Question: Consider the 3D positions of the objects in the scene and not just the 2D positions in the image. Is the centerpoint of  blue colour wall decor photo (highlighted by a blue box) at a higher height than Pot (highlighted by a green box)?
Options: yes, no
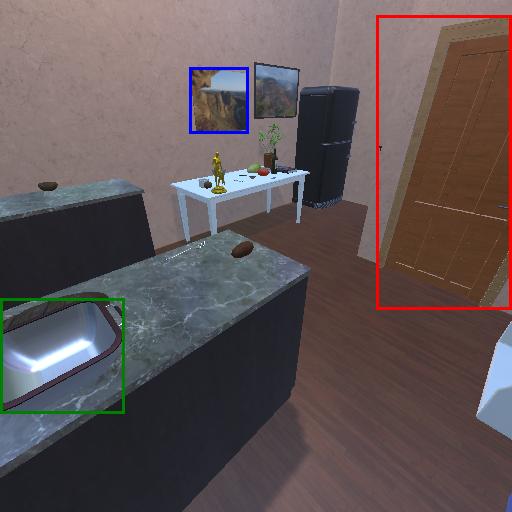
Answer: yes